Interaction volume radius: 10 \u00c5
Interaction volume height: 30 \u00c5
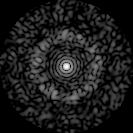
Disorder parameter: 0.8448